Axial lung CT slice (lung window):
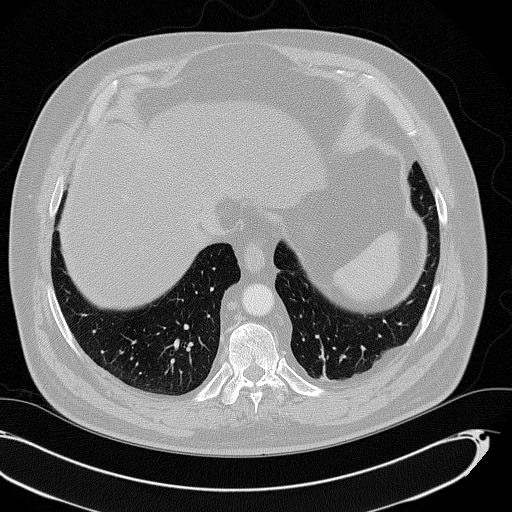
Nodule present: no